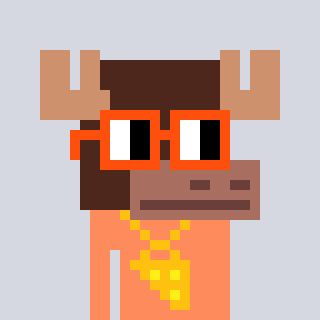
a pixel art character with square orange glasses, a moose-shaped head and a peachy-colored body on a cool background